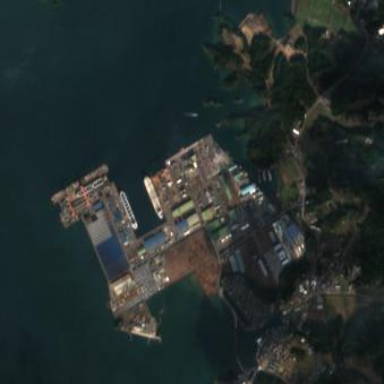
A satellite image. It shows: Industrial area used as shipyard.